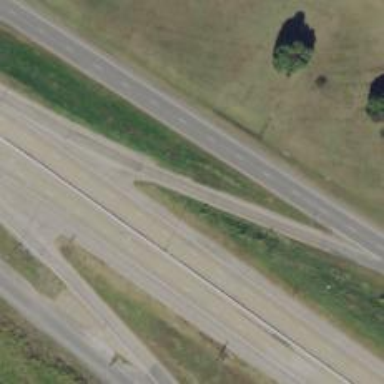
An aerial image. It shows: Trunk link highway.